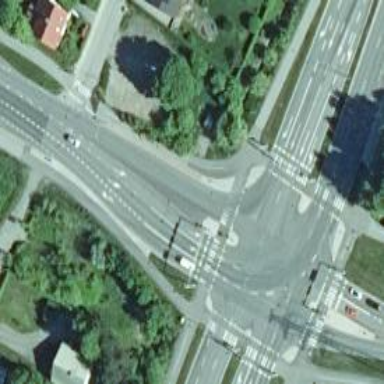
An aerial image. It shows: Asphalt cycleway with marked crossing.